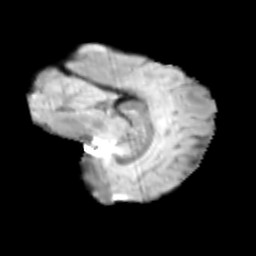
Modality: T2w
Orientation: sagittal
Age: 12
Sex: male
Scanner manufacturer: siemens
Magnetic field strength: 3 T
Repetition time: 3.8 s
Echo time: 0.07 s